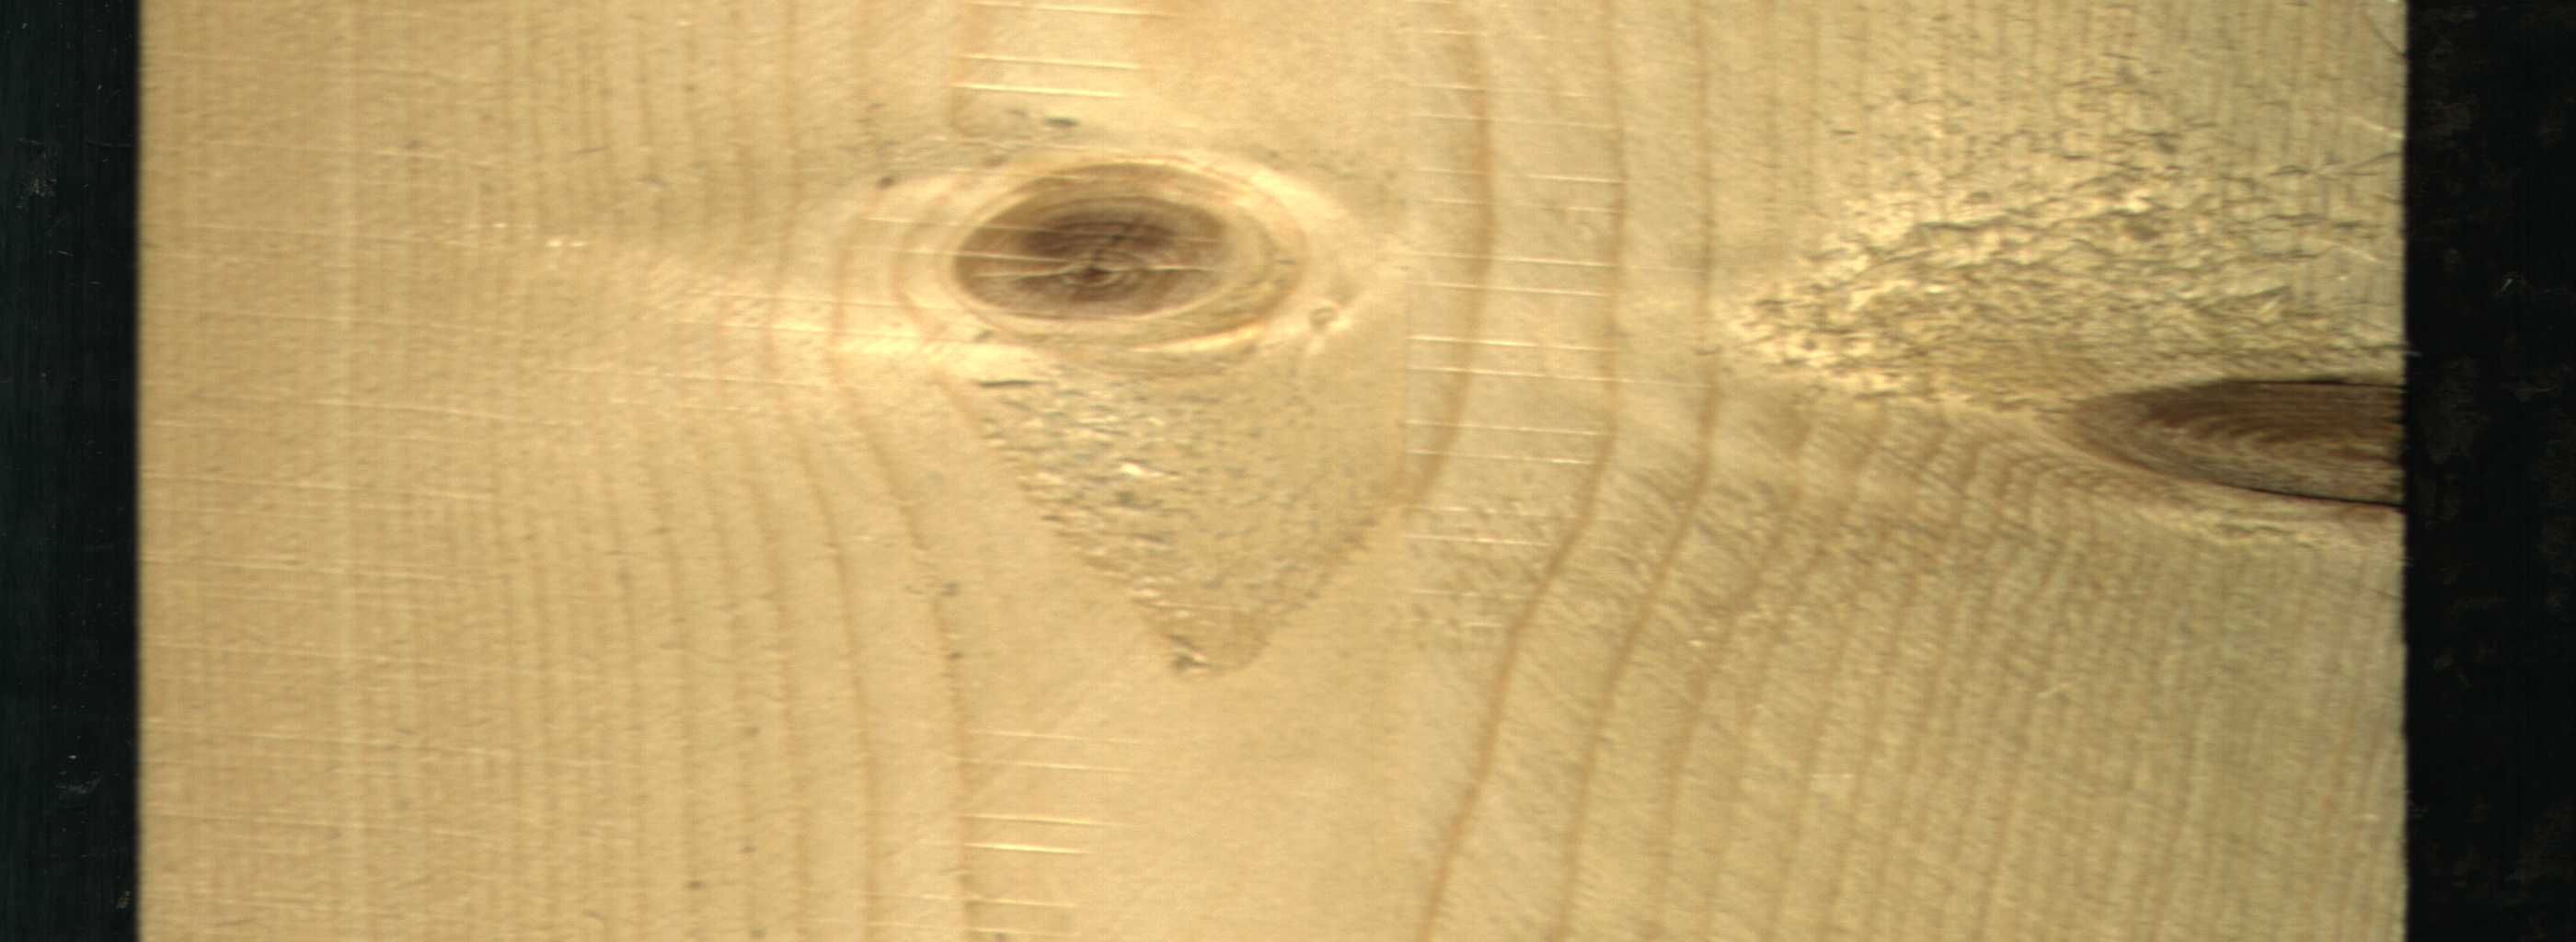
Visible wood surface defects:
Dead_Knot
Live_Knot